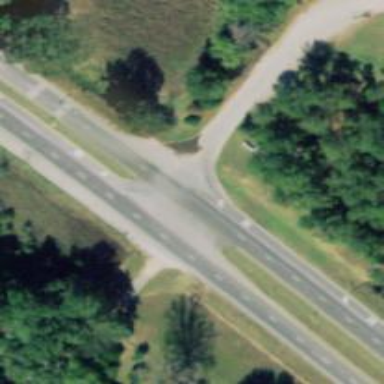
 surfaced with asphalt. It is classified as trunk highway."